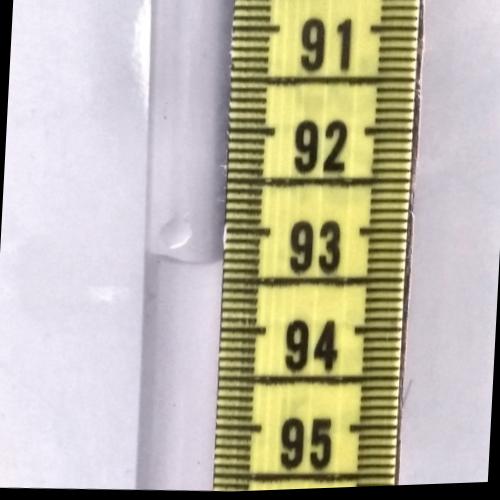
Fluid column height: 93.3 cm